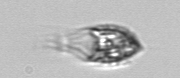
Label: Balanion